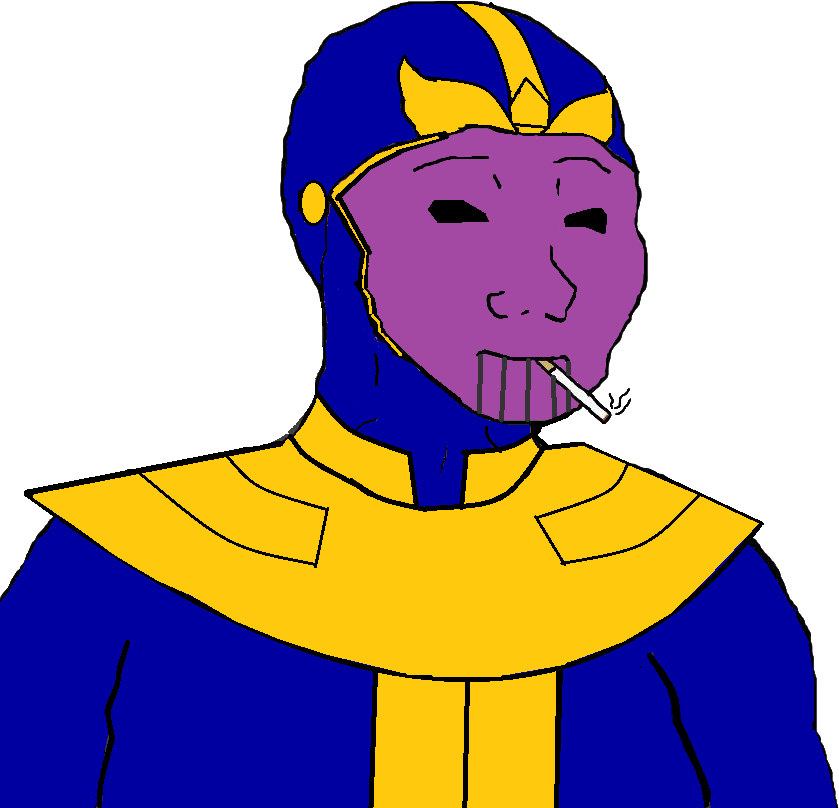
Label: 5_Alien